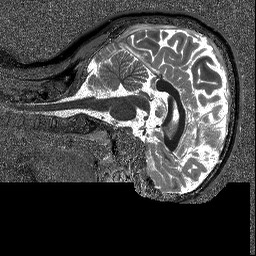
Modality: T1map
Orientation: sagittal
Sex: male